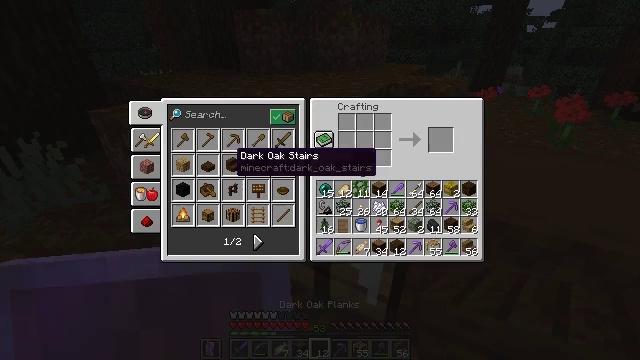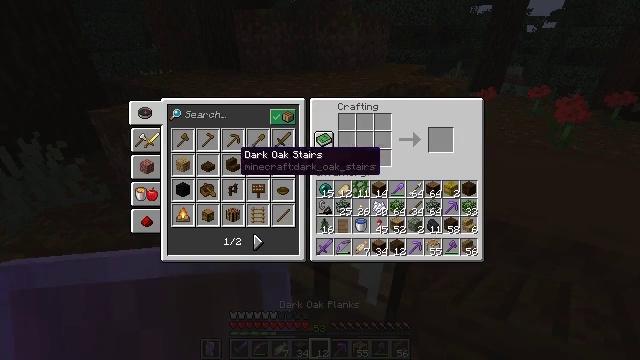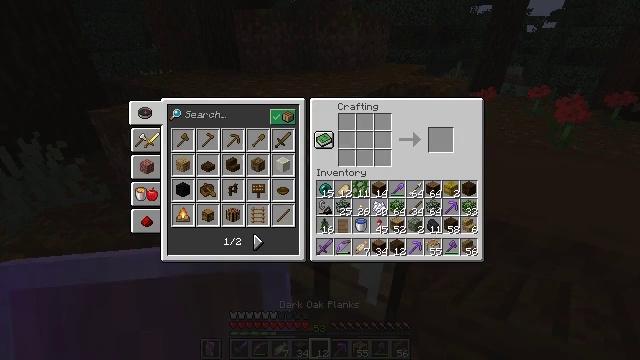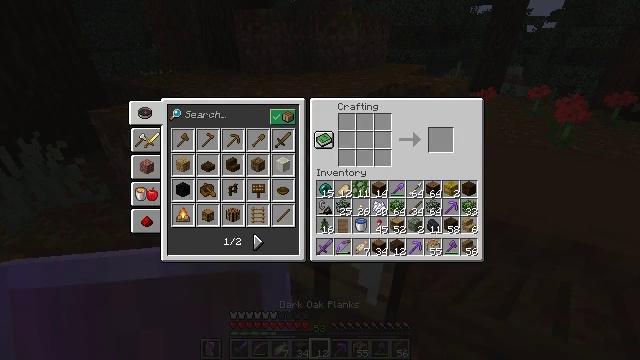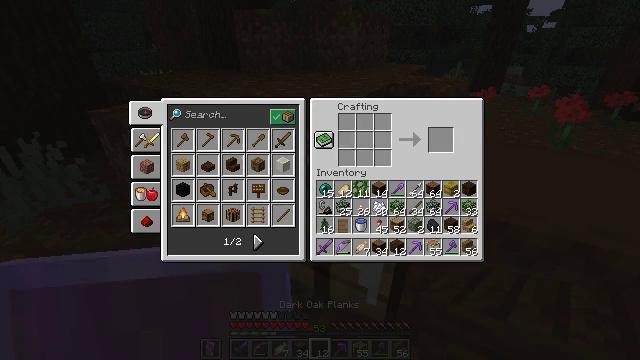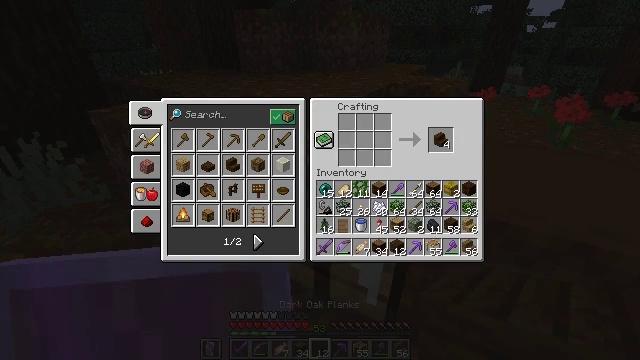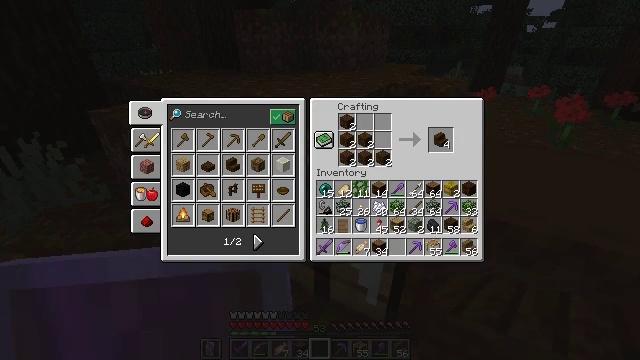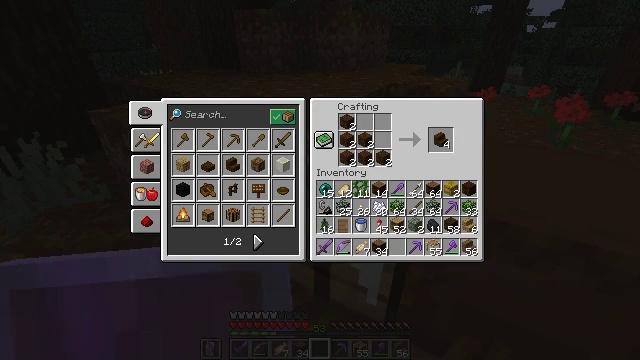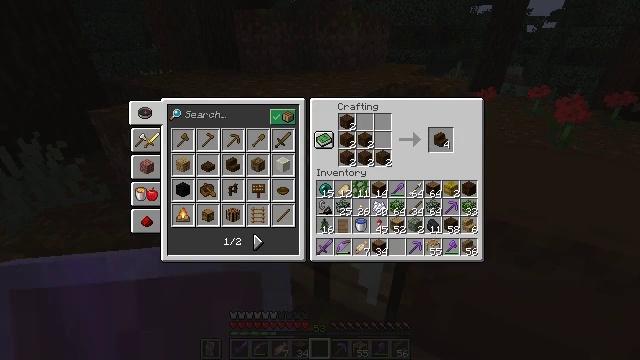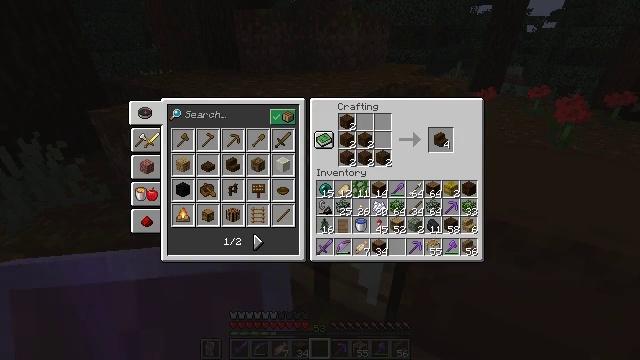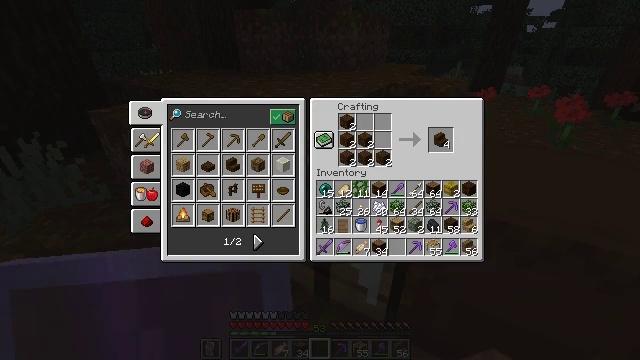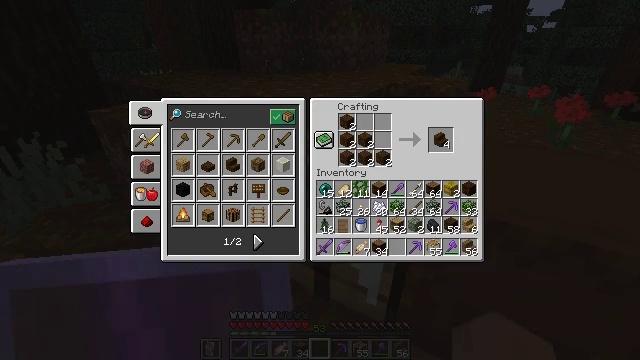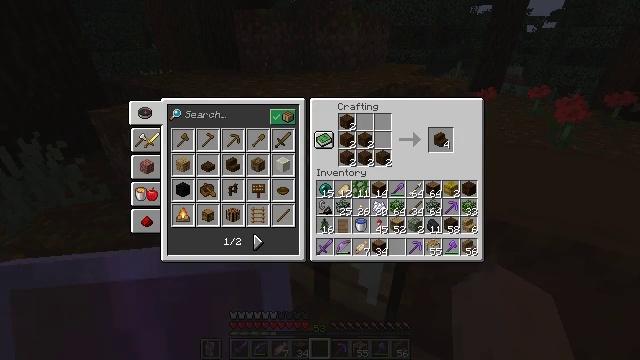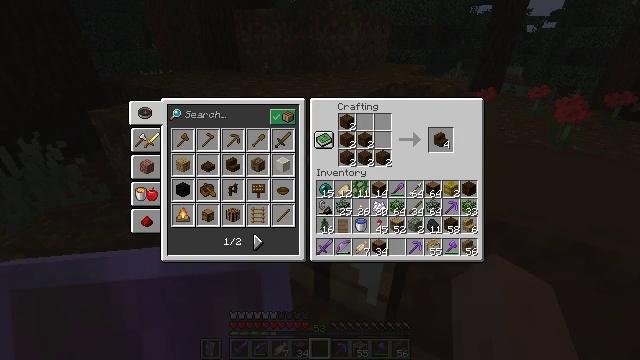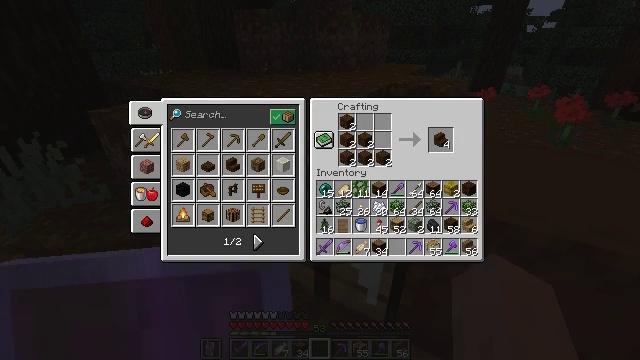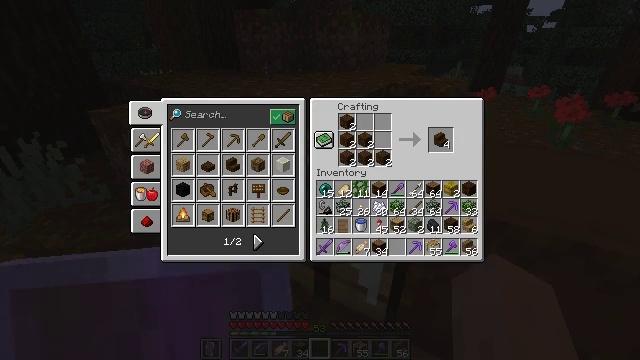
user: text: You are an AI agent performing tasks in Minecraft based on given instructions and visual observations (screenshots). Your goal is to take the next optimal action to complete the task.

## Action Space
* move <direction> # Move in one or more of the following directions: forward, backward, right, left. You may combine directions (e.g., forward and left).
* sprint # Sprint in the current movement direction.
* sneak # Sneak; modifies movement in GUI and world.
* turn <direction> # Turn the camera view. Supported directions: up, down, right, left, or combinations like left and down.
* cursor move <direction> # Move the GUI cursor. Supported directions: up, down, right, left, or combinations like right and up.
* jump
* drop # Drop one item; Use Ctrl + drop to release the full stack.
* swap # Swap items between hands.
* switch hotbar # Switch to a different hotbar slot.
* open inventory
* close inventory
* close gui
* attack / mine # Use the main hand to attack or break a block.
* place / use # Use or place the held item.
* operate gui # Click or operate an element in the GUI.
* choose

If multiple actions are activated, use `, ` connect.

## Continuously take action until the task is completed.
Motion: motion action
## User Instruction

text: Set up dark oak planks in the crafting table for dark oak stairs.
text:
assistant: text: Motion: sneak, attack / mine
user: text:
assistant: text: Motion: sneak, turn right and up, attack / mine
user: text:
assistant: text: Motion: sneak
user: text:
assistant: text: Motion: sneak
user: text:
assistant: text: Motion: sneak
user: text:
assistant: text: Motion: sneak
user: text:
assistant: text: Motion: sneak
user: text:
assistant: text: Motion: sneak
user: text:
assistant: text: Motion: sneak
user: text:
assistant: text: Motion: sneak
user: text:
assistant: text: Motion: sneak
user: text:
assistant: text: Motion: sneak
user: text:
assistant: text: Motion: sneak, turn left and up
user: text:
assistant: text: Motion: sneak
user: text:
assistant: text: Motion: sneak
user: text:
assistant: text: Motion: sneak
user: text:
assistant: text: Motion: sneak
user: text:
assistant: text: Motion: sneak
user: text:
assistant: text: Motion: sneak, turn left
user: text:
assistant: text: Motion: sneak, turn left
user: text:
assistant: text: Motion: sneak
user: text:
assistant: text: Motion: sneak
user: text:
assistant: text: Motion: sneak
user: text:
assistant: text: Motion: sneak
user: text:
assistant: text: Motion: sneak
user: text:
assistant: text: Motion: sneak
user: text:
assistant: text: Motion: sneak
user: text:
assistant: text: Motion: sneak
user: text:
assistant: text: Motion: sneak
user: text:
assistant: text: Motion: sneak